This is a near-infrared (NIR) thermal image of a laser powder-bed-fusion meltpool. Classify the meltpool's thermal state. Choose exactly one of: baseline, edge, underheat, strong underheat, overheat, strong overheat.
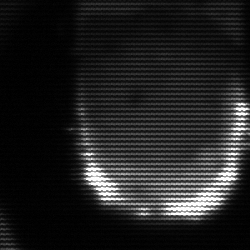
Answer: baseline